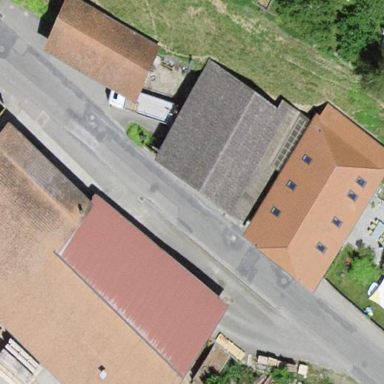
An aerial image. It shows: Rural barn.